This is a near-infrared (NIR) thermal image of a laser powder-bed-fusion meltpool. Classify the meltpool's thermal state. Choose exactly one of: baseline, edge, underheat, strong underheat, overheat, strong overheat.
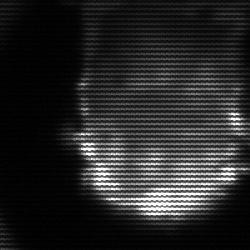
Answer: baseline